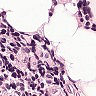
Metastatic tissue present: no